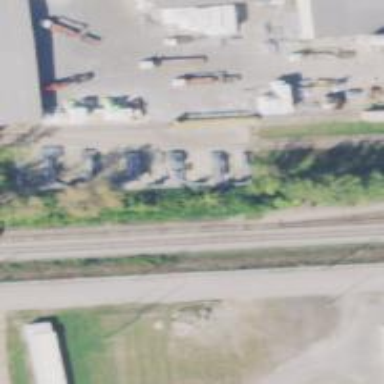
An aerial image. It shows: Rail spur service.